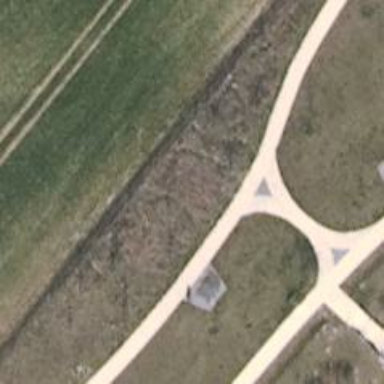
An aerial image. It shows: Footway along the road.